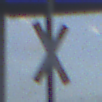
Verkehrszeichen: Andreaskreuz
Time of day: SunriseSunset
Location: Outdoor (Urban)
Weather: PartlyCloudy
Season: NotSpecified
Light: Natural